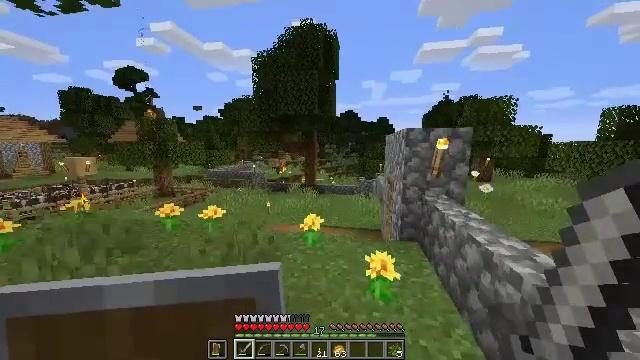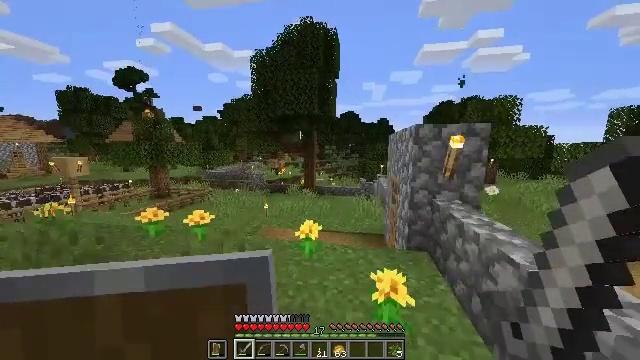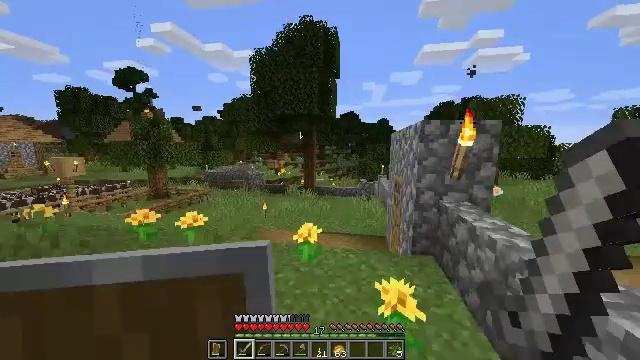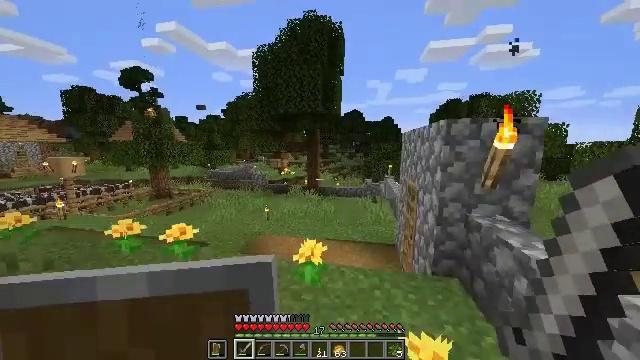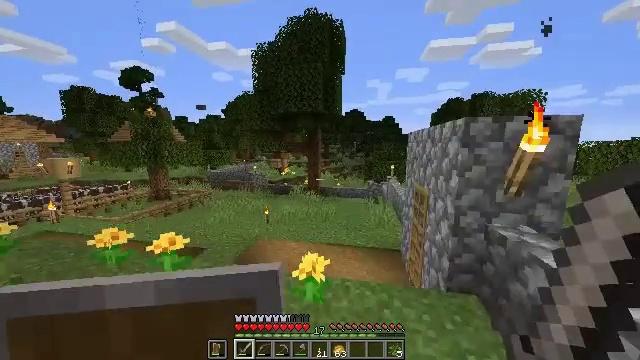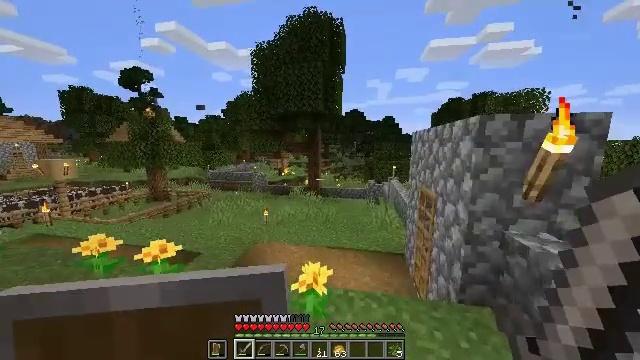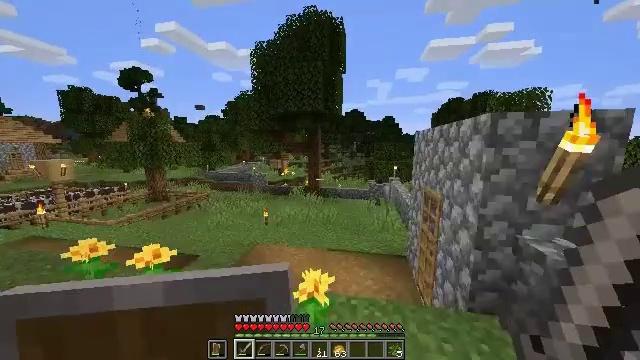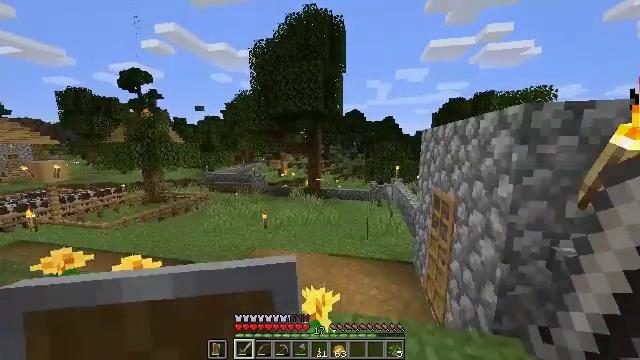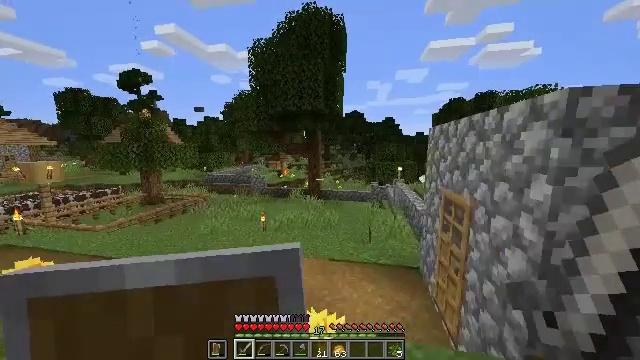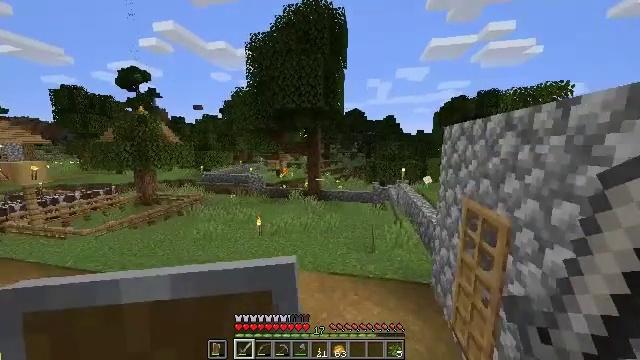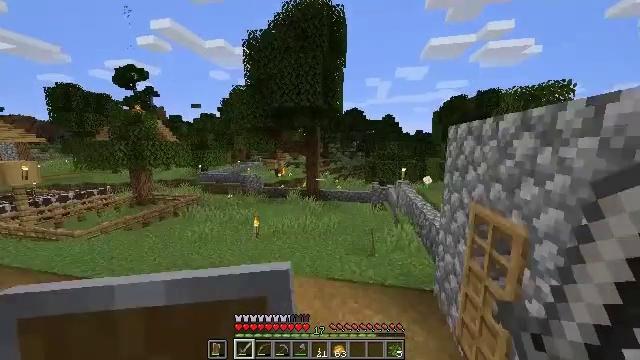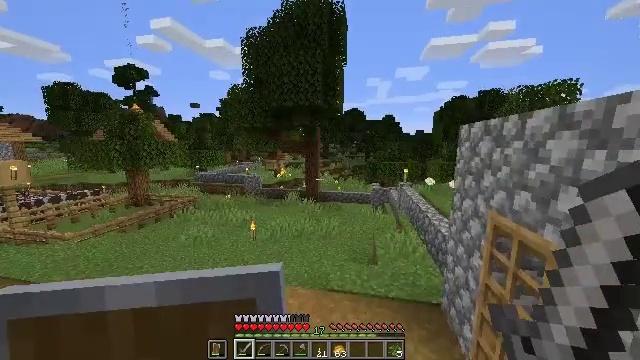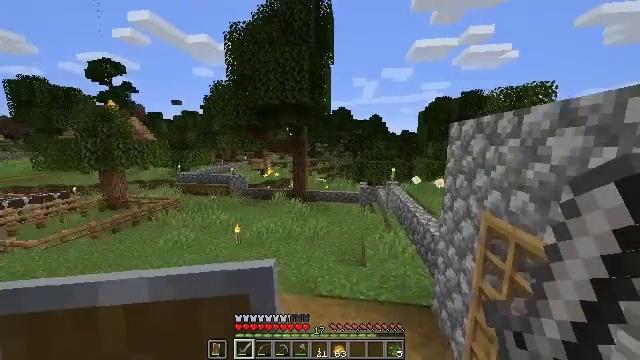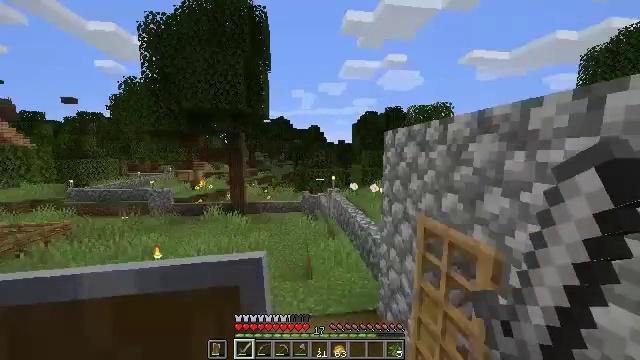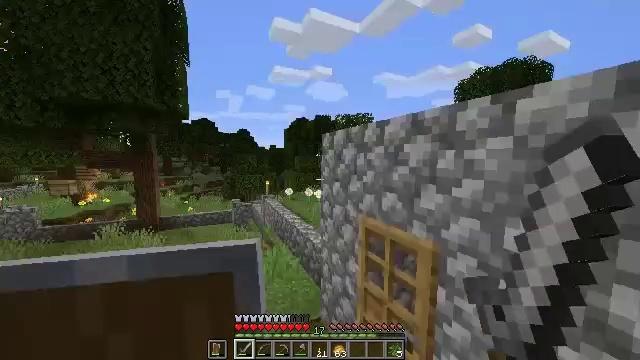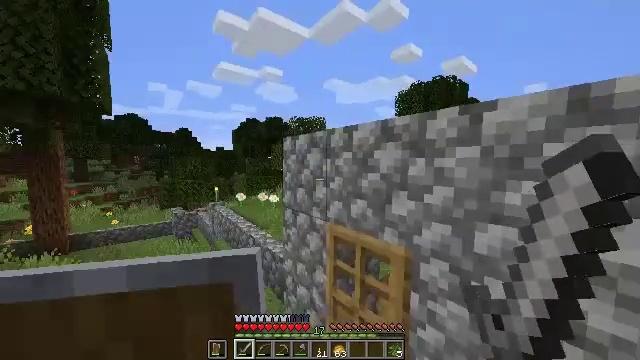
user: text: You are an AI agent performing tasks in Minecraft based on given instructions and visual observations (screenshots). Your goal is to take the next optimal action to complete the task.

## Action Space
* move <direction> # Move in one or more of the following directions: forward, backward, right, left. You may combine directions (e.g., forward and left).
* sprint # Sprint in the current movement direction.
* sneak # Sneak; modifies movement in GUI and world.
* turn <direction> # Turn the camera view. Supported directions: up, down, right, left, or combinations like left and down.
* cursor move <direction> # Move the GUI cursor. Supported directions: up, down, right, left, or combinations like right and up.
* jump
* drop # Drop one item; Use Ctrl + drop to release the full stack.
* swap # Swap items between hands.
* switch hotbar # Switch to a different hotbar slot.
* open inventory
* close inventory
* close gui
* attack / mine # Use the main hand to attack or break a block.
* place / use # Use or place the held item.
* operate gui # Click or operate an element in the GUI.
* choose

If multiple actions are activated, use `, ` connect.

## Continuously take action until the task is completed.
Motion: motion action
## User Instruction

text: Prepare a glass bottle using the crafting table.
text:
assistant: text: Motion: move forward
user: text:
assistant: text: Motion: move forward
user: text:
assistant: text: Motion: move forward, turn left
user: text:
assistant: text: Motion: move forward
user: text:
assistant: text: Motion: move forward
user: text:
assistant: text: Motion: move forward
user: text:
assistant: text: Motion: move forward
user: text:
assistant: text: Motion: move forward
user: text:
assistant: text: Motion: move forward
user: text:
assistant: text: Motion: move forward
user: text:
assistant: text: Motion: move forward
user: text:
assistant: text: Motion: move forward, turn right
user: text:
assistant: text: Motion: move forward, turn right and up
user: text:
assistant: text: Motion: move forward and move left, turn right and up
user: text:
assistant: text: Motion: move forward and move left, turn right
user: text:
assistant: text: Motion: move forward and move left, turn right and down
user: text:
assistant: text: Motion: move forward and move left, turn right and down
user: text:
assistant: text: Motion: move forward and move left, turn right and down
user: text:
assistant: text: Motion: move forward, turn right and down
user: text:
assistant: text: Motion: move forward, turn right and down
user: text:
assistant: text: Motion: move forward, turn right and down
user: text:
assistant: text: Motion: move forward, use / place
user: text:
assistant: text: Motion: move forward, use / place
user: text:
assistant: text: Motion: move forward and move right
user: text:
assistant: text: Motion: move forward and move right
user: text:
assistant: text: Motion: move forward and move right
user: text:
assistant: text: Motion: move forward and move right
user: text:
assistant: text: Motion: move forward and move right
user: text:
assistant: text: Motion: move forward and move right
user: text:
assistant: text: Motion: move forward, turn left